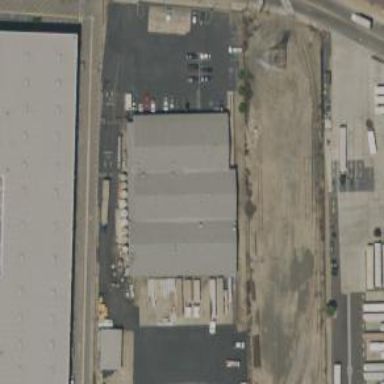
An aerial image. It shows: Warehouse building.